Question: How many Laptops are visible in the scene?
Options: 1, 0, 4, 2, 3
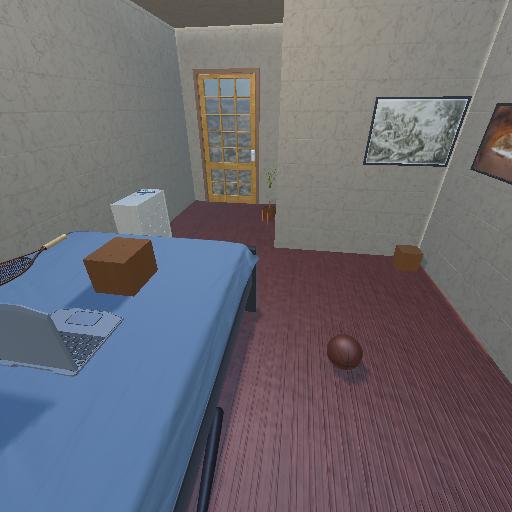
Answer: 1